Question: I have a table created in ASP.net and I want to populate the table with information from the database once the page has been loaded. I'm getting an error that the specified cast is not valid. What am I doing wrong? Heres my code
'''
public string getData()
{
string htmlStr = "";
SqlConnection conn = new SqlConnection(connString);
SqlCommand command = conn.CreateCommand();
command.CommandText = "SELECT * from INFO";
conn.Open();
SqlDataReader reader = command.ExecuteReader();
while (reader.Read())
{
DateTime Date = reader.GetDateTime(0);
DateTime Time = reader.GetDateTime(1);
htmlStr += "<tr><td>" + Date + "</td><td>" + Time + "</td></tr>";
}
conn.Close();
return htmlStr;
}
'''
---
'''
<table style="width:100%">
<caption>INFO</caption>
<tr>
<td> Date </td>
<td> Time </td>
</tr>
<%=getData()%>
</table>
'''
This is my error:

It is throwing the exception on this line from the above code:
'''
DateTime Date = reader.GetDateTime(0);
'''
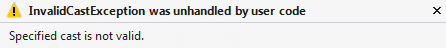
Answer: From your comment:
> this line 'DateTime Date = reader.GetDateTime(0);' was throwing the exception
The first column is not a valid DateTime. Most likely, you have multiple columns in your table, and you're retrieving them by running this query:
'''
SELECT * from INFO
'''
Replace it with a query that retrieves the two columns you're interested in:
'''
SELECT YOUR_DATE_COLUMN, YOUR_TIME_COLUMN from INFO
'''
Then try reading the values again:
'''
var Date = reader.GetDateTime(0);
var Time = reader.GetTimeSpan(1); // equivalent to time(7) from your database
'''
Or:
'''
var Date = Convert.ToDateTime(reader["YOUR_DATE_COLUMN"]);
var Time = (TimeSpan)reader["YOUR_TIME_COLUMN"];
'''